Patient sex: F
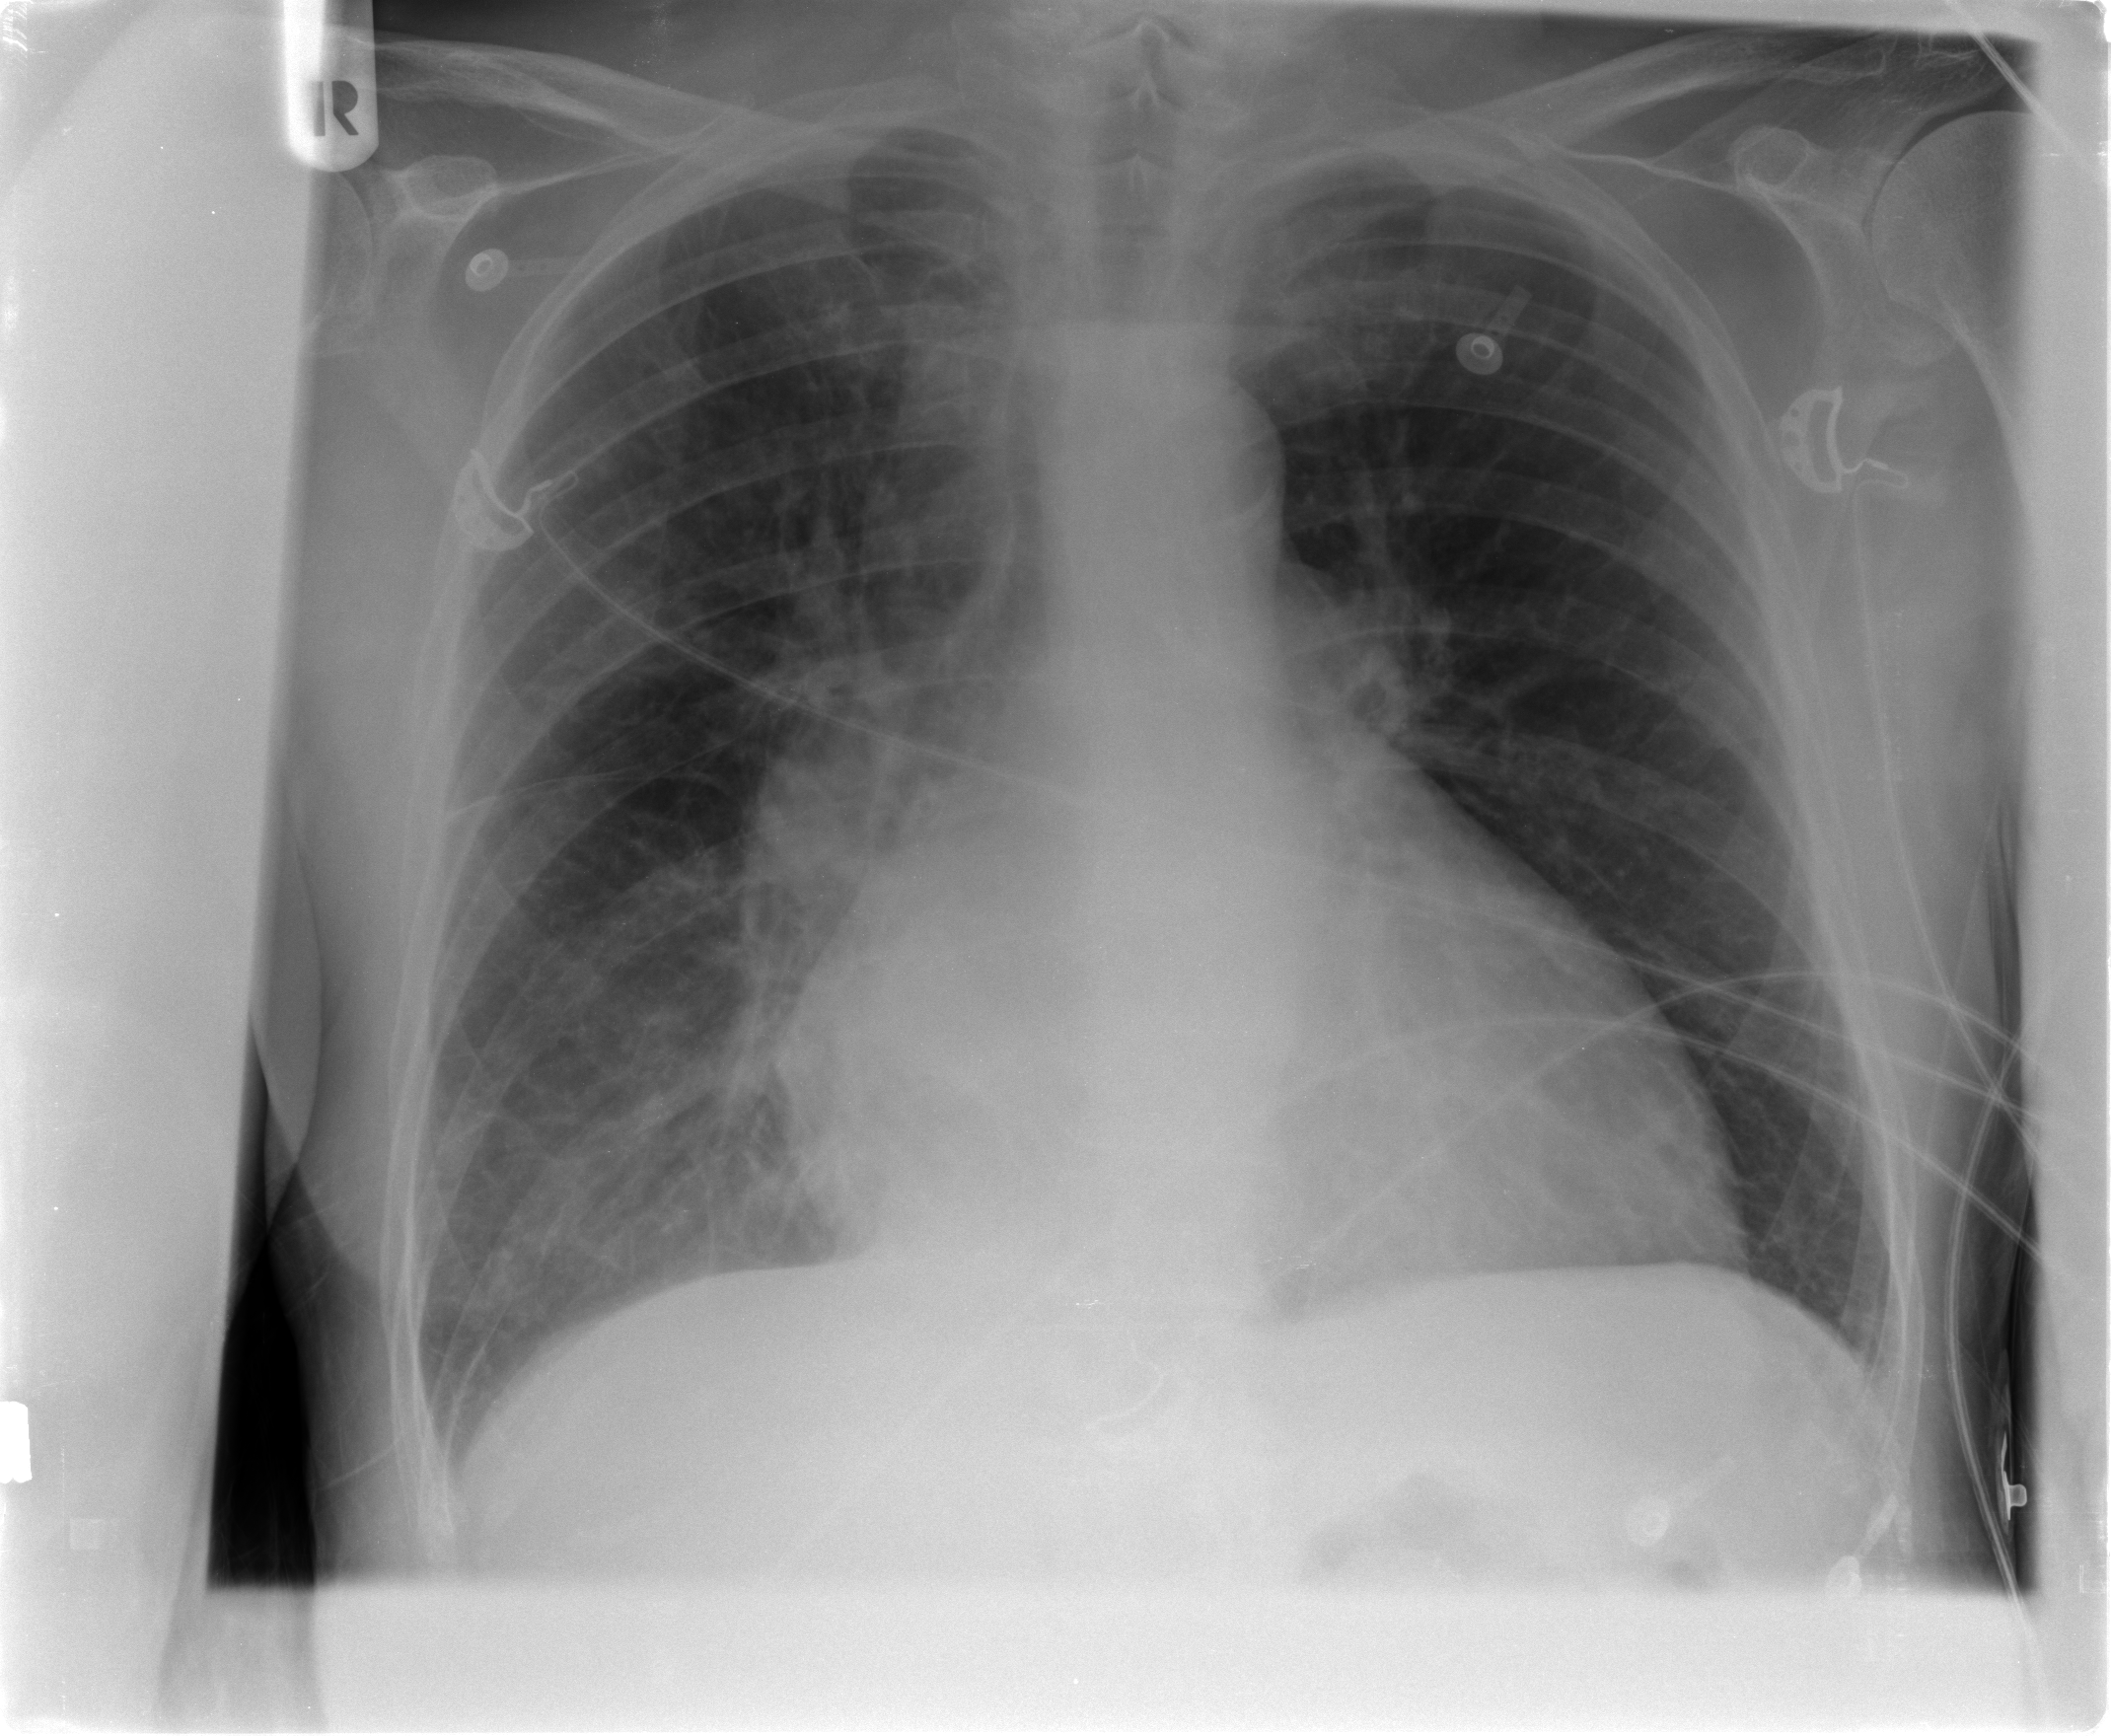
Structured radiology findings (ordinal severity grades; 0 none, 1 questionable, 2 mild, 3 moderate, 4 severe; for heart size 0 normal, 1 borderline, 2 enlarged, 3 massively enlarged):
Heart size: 2
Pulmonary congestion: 1
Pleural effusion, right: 0
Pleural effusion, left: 0
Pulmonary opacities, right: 1
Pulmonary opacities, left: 0
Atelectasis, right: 1
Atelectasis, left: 0